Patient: sex F, age 65
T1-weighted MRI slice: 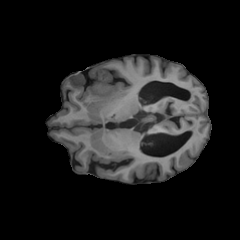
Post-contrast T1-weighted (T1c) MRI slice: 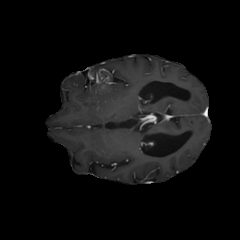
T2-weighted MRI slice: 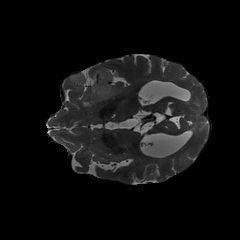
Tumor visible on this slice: yes
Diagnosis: Glioblastoma, IDH-wildtype
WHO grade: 4